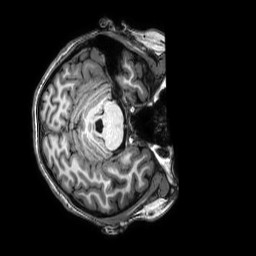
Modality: T1w
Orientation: axial
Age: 22
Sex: female
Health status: healthy
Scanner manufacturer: philips
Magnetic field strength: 3 T
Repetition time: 0.009 s
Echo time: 0.003996 s